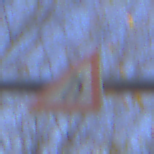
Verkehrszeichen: EinseitigVerengteFahrbahnRechts
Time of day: MorningAfternoon
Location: Outdoor (Urban)
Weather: PartlyCloudy
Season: NotSpecified
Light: Natural